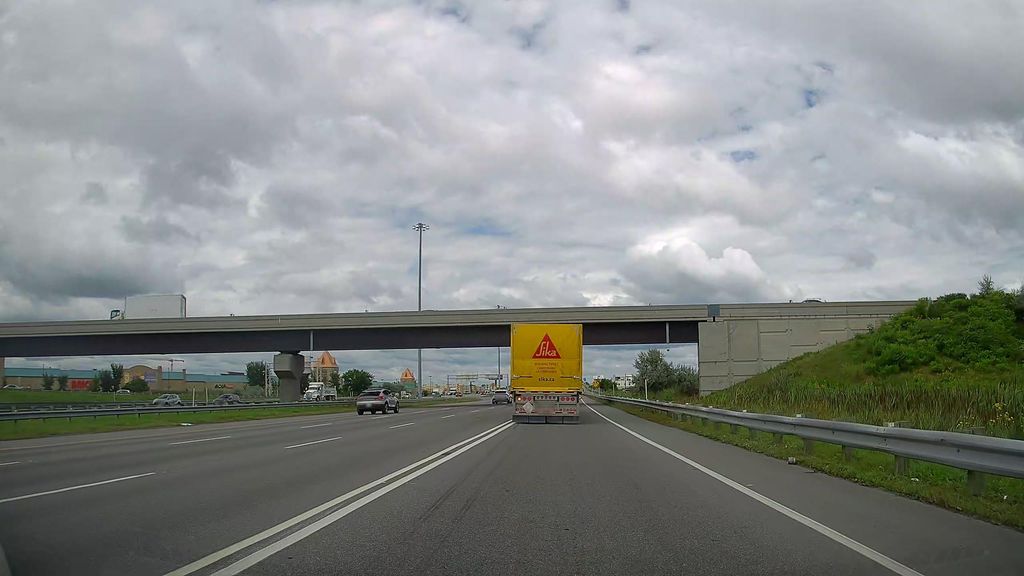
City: montreal